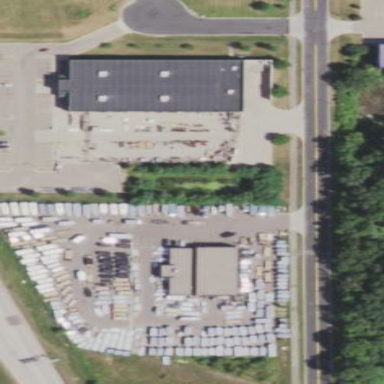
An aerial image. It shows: Retail area.